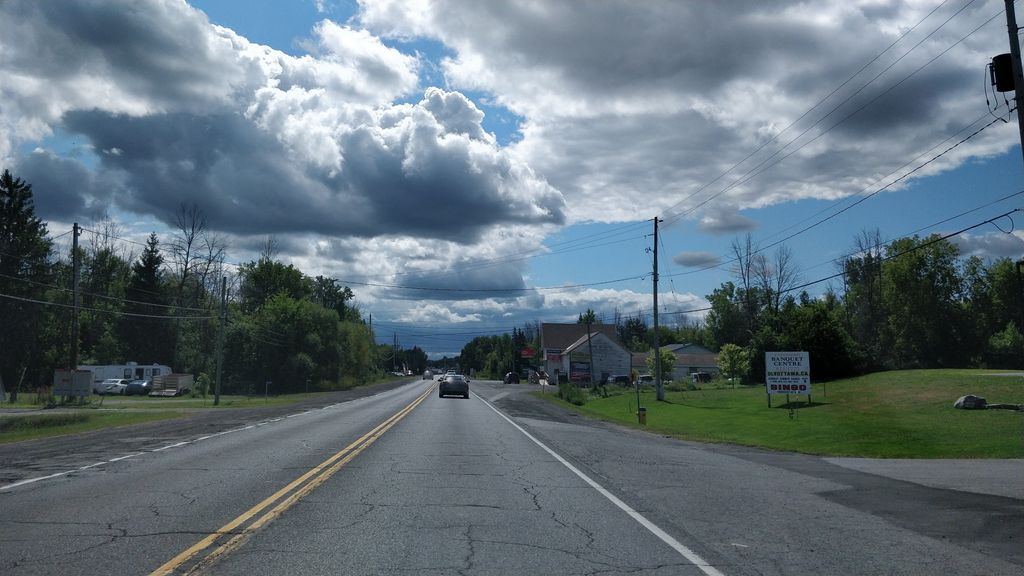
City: ottawa-gatineau